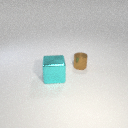
large cyan metal cube to the left of small brown metal cylinder